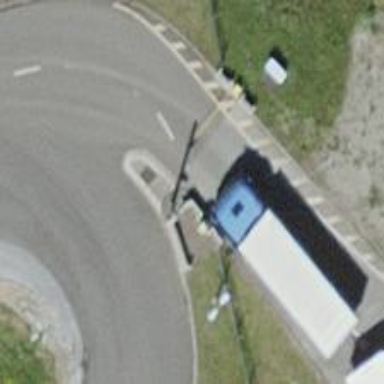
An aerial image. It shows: Lift gate barrier.